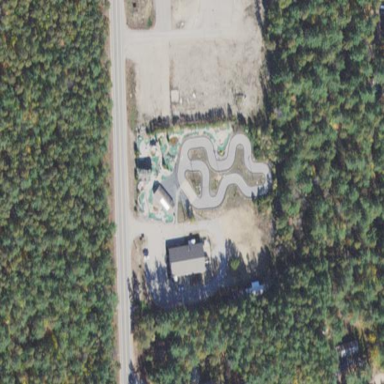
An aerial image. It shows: Miniature golf course surrounded by fence.